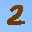
Label: 2